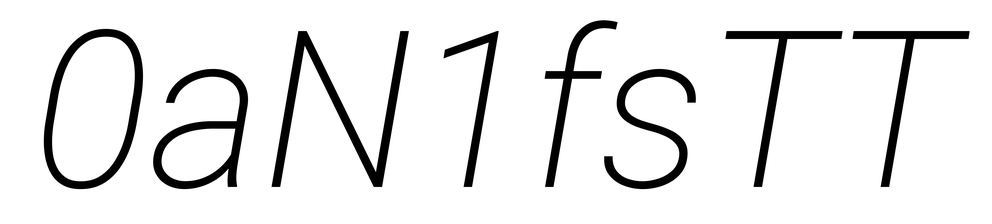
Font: Roboto-Italic_ExtraLight_Italic